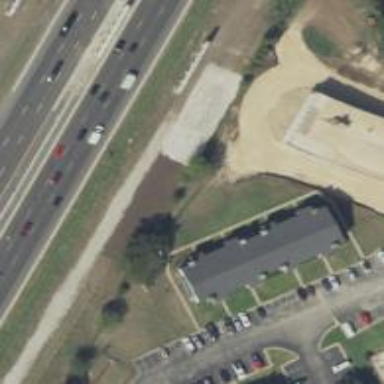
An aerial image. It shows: Secondary road with frontage road.